Aerial crown-view tile of a tropical tree (Barro Colorado Island, Panama), acquired 20241112:
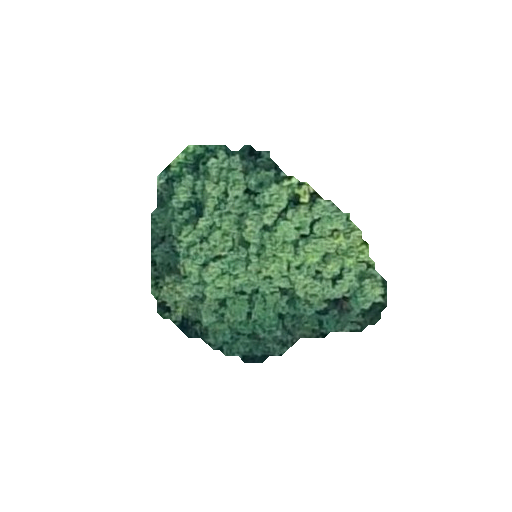
Species: Inga marginata
GBIF accepted scientific name: Inga marginata
Crown area: 57.106 m²